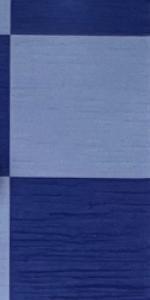
Label: Empty